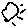
Label: sun